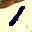
Label: 1